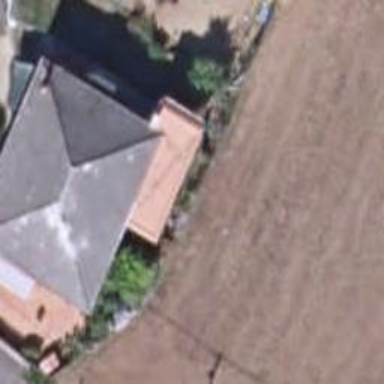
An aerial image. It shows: Simple and straightforward house.